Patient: sex M, age 61
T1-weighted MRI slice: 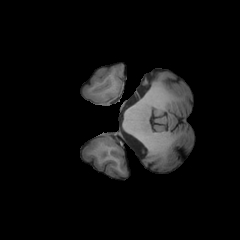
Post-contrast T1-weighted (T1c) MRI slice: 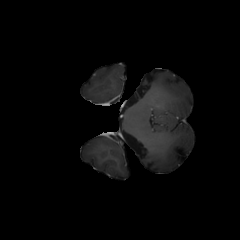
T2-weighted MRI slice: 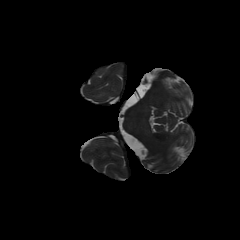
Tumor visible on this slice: no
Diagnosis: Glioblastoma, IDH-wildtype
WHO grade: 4